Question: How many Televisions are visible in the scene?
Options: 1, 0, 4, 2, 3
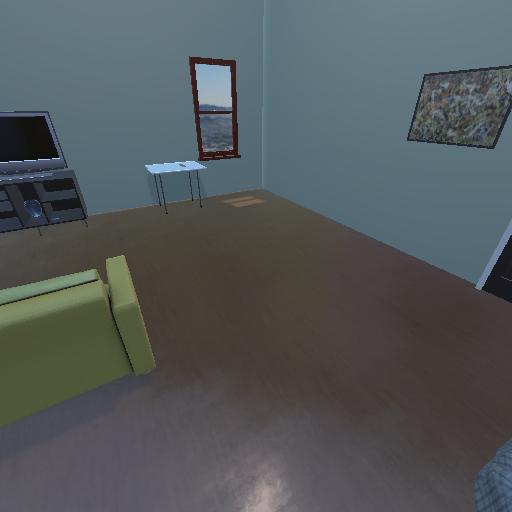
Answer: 1